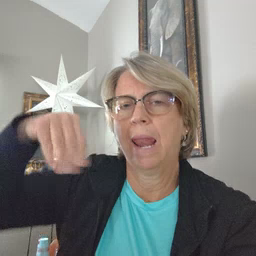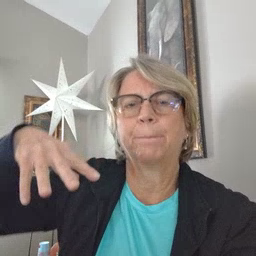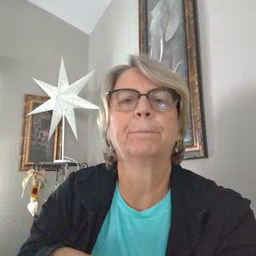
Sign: lamp